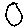
Label: circle